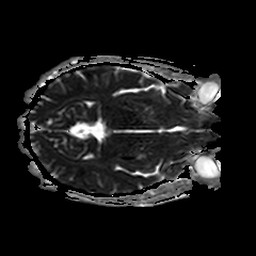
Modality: ADC
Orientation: axial
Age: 39
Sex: male
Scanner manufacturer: philips
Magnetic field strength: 3 T
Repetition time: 3.467 s
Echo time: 0.076 s